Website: walmart
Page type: cart
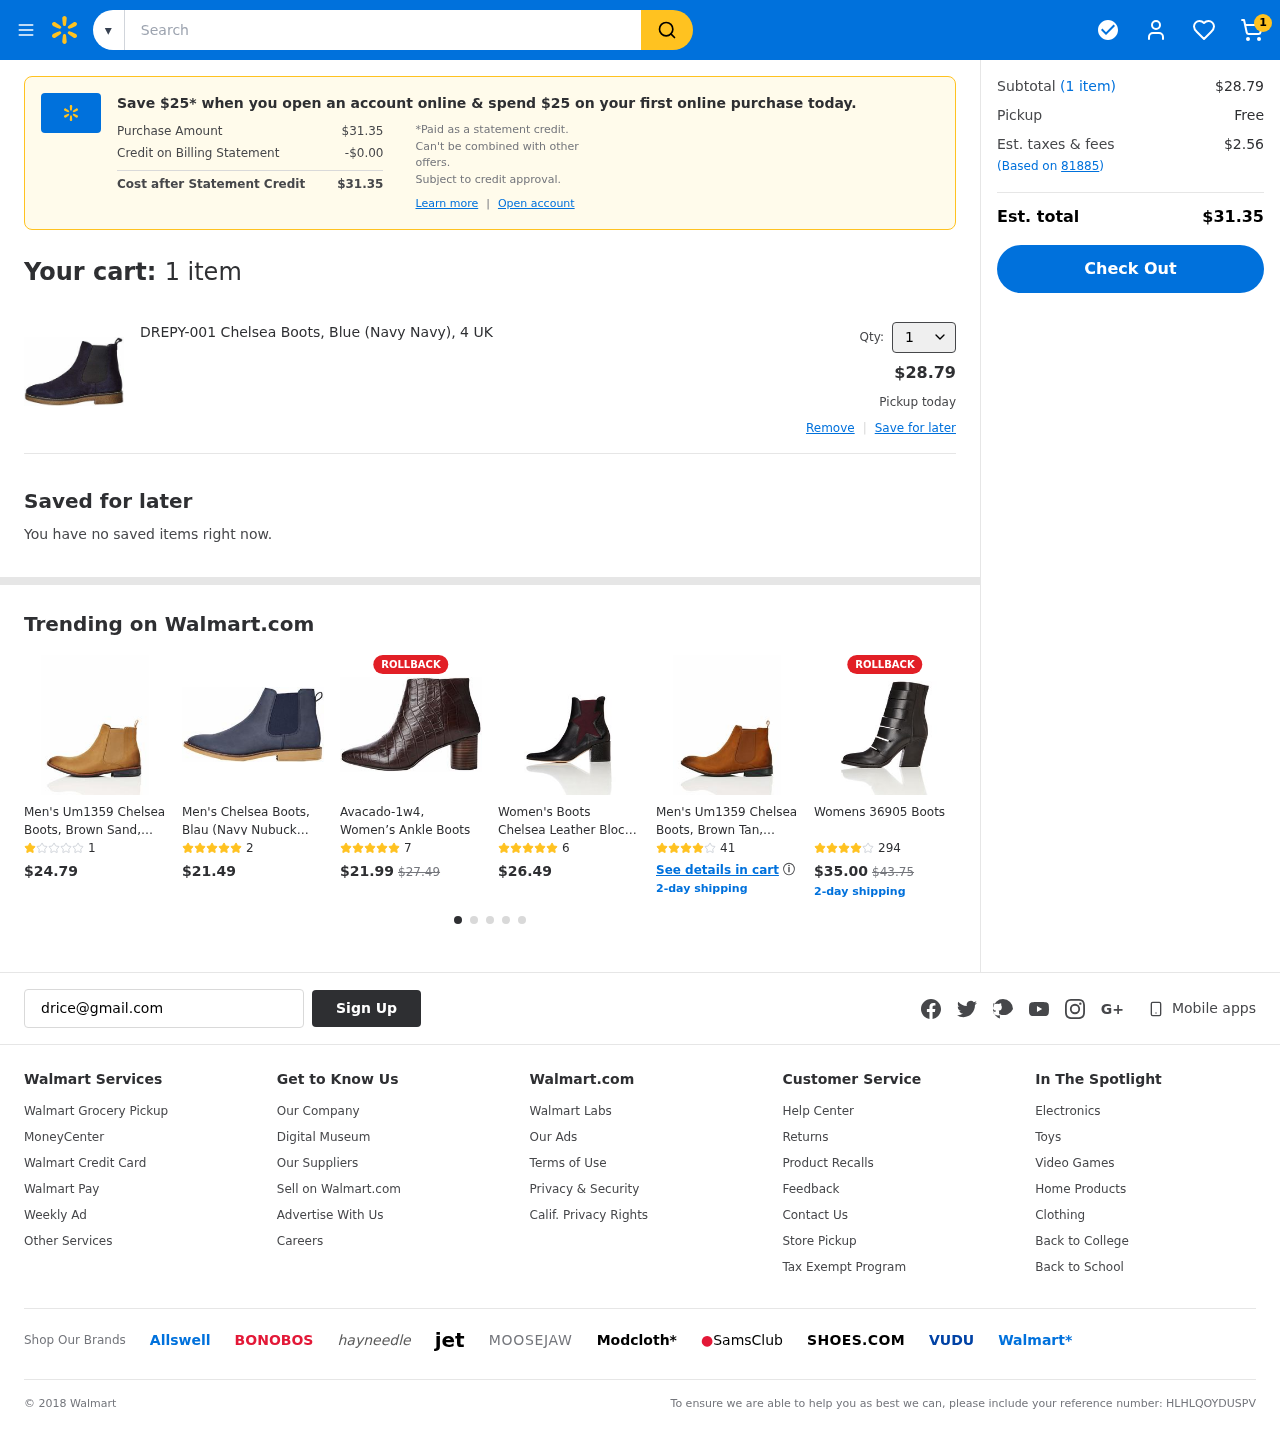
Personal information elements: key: PII_EMAIL
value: drice@gmail.com
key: PII_POSTCODE
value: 81885
Product elements: key: PRODUCT1_NAME
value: DREPY-001 Chelsea Boots, Blue (Navy Navy), 4 UK
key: PRODUCT1_PRICE
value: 28.79
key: PRODUCT1_QUANTITY
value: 1
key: PRODUCT2_NAME
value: Men's Um1359 Chelsea Boots, Brown Sand, US:7
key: PRODUCT2_NUM_RATINGS
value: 1
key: PRODUCT2_PRICE
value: $24.79
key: PRODUCT3_NAME
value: Men's Chelsea Boots, Blau (Navy Nubuck Look), 7 UK
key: PRODUCT3_NUM_RATINGS
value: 2
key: PRODUCT3_PRICE
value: $21.49
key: PRODUCT4_NAME
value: Avacado-1w4, Women’s Ankle Boots
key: PRODUCT4_NUM_RATINGS
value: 7
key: PRODUCT4_PRICE
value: $21.99
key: PRODUCT4_ORIGINAL_PRICE
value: $27.49
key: PRODUCT5_NAME
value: Women's Boots Chelsea Leather Block Heel Black 3 UK, (36 EU,),24-05-01
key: PRODUCT5_NUM_RATINGS
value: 6
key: PRODUCT5_PRICE
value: $26.49
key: PRODUCT6_NAME
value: Men's Um1359 Chelsea Boots, Brown Tan, Women 2
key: PRODUCT6_NUM_RATINGS
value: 41
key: PRODUCT7_NAME
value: Womens 36905 Boots
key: PRODUCT7_NUM_RATINGS
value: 294
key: PRODUCT7_PRICE
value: $35.00
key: PRODUCT7_ORIGINAL_PRICE
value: $43.75
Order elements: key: ORDER_NUM_ITEMS
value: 1
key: ORDER_TOTAL
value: $31.35
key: ORDER_NUM_ITEMS
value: (1 item)
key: ORDER_NUM_ITEMS
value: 1 item
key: ORDER_SUBTOTAL
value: $28.79
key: ORDER_TAX
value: $2.56
Search elements: key: HEADER_SEARCH
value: Search